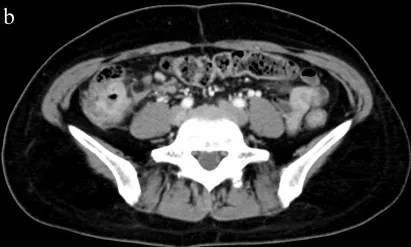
Images of the colon tumor. (b) Computed tomography (CT) shows an enhanced mass in the ascending colon without distant metastasis.
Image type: radiology (ct)